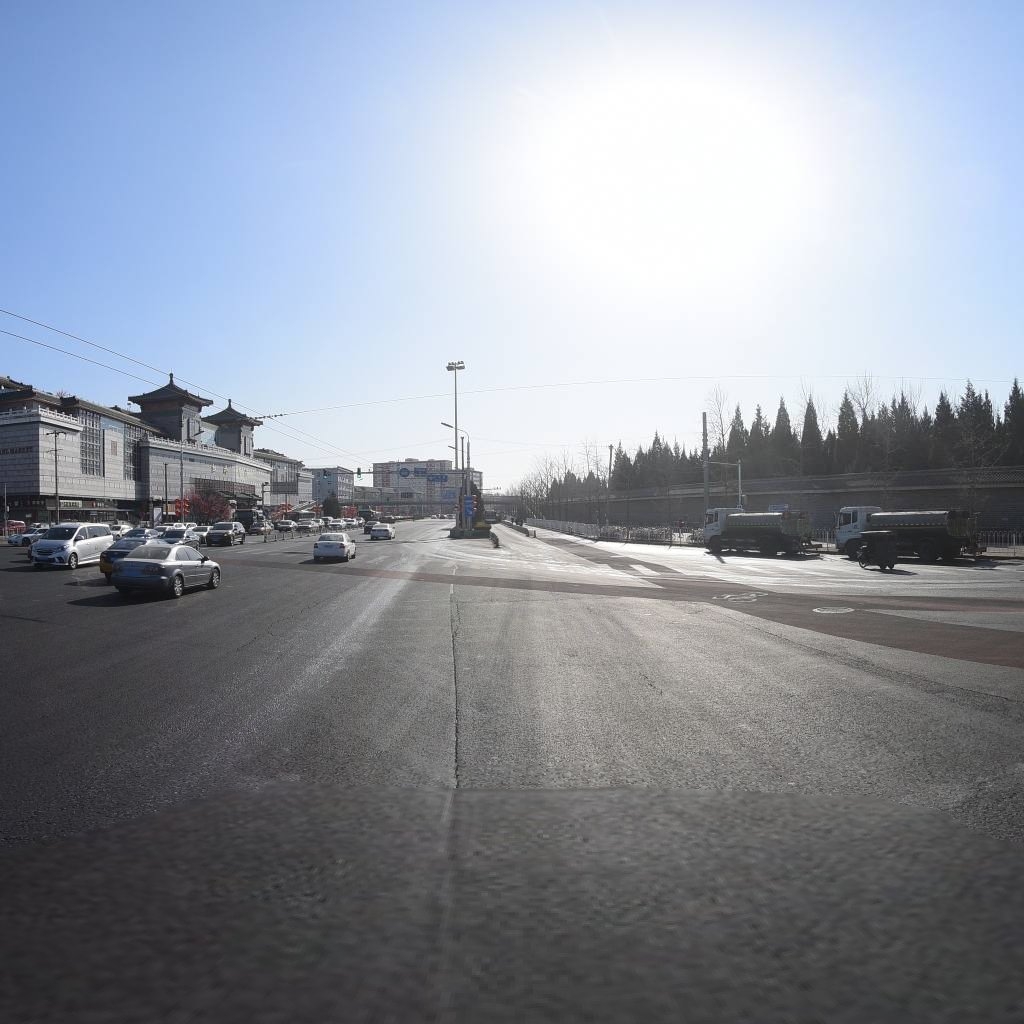
Region: Dongcheng
Road damage annotations: manhole cover, longitudinal crack, longitudinal crack, longitudinal crack, transverse crack